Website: home-depot
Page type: account-dashboard
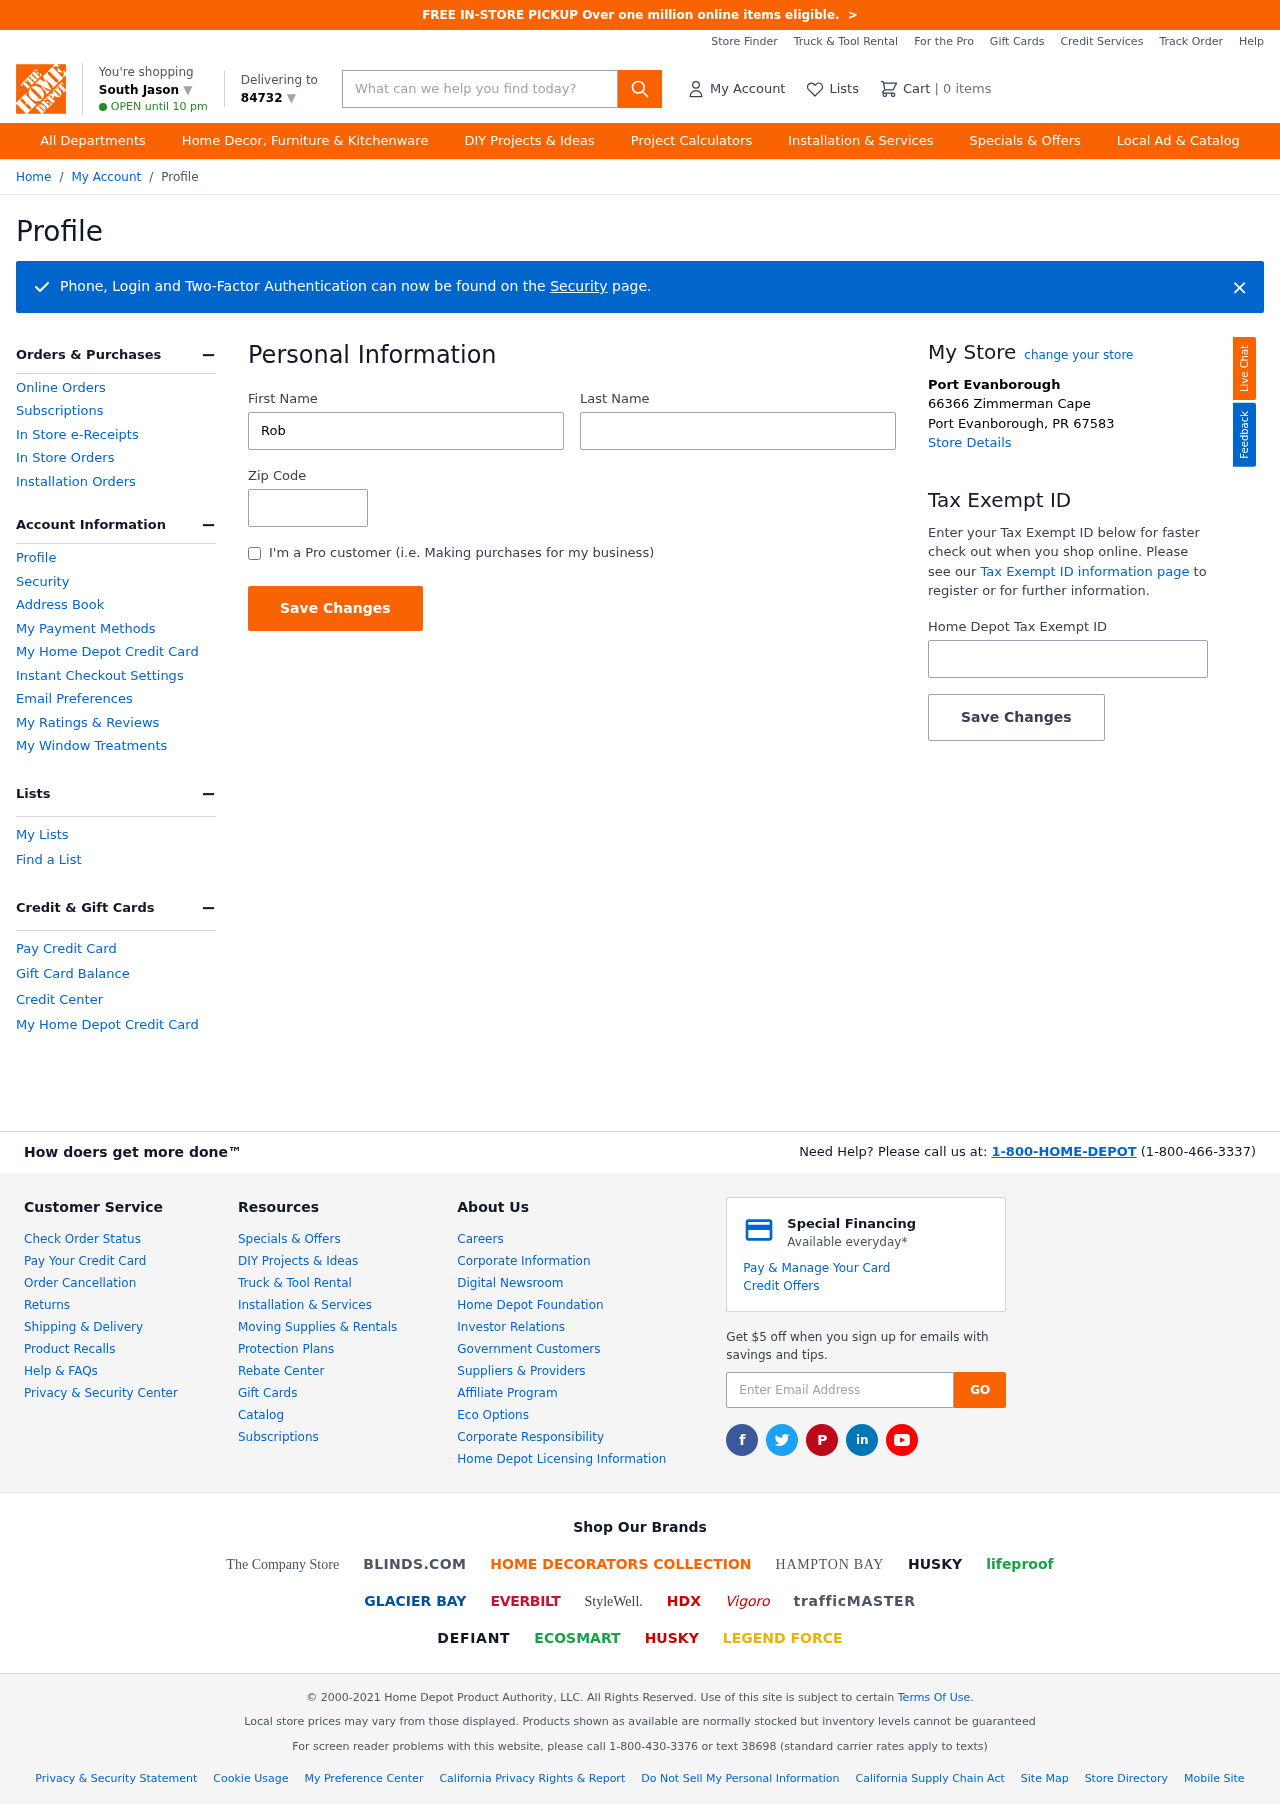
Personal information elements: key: PII_CITY
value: South Jason ▼
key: PII_FIRSTNAME
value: Robert
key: PII_LASTNAME
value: Reed
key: PII_LOCATION1_CITY
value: Port Evanborough
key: PII_LOCATION1_CITY_STATE_ZIP
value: Port Evanborough, PR 67583
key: PII_LOCATION1_STREET
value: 66366 Zimmerman Cape
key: PII_POSTCODE
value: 84732 ▼
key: PII_POSTCODE
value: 84732
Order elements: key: ORDER_NUM_ITEMS
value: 0
Search elements: key: HEADER_SEARCH
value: What can we help you find today?